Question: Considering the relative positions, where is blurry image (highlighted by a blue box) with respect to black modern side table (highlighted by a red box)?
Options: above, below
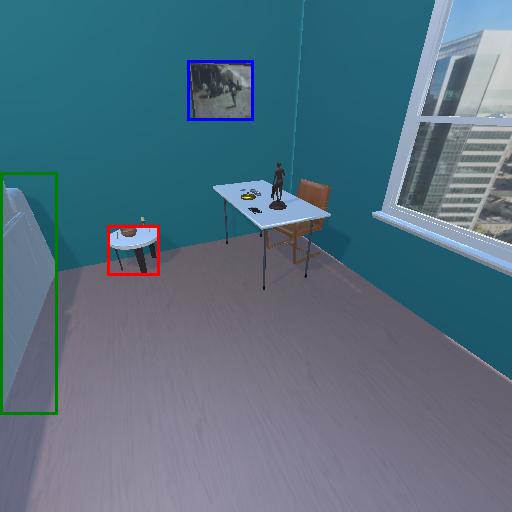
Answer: above